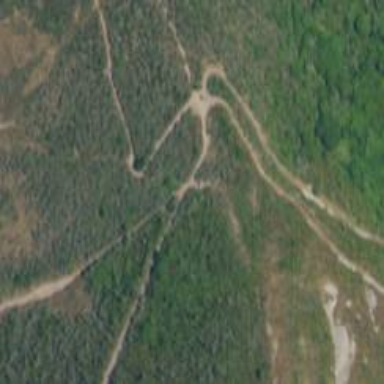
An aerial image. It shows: Path.